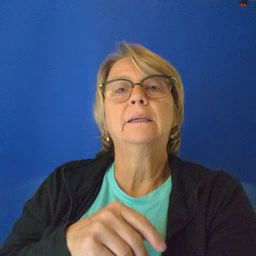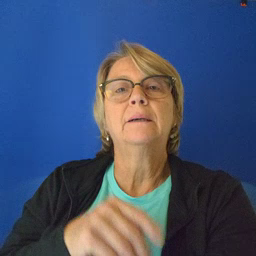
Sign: dad